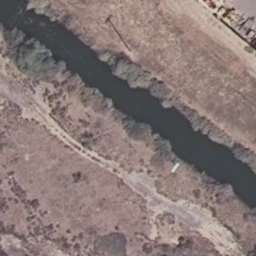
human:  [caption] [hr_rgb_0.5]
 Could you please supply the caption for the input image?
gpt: A river go through a desolate land only with plants on the banks of the river .

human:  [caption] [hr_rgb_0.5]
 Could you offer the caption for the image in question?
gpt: A river go through a desolate land only with plants on the banks .

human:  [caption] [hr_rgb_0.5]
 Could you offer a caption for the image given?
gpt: It is a river with some plants on both banks of the river .

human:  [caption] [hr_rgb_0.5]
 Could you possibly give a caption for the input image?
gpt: Green plants flourish only on the banks of the river .

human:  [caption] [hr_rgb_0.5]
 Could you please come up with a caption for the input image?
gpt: A river go through a desolate land .